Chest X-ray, PA view. Patient: 12 years old, sex M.
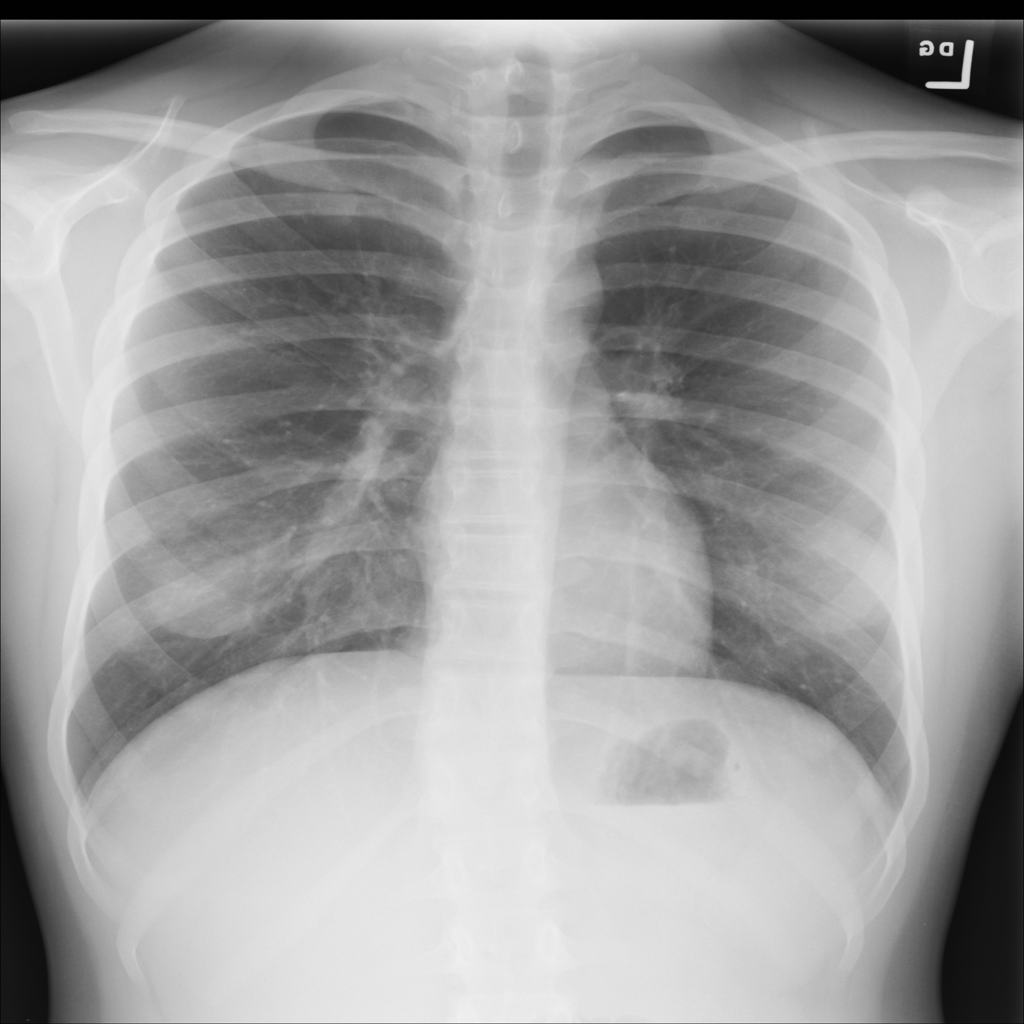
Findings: No Finding